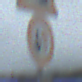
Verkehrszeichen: VorrangDesGegenverkehrs
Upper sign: Arbeitsstelle
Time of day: Midday
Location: Outdoor (Suburban)
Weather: Overcast
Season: NotSpecified
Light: Natural